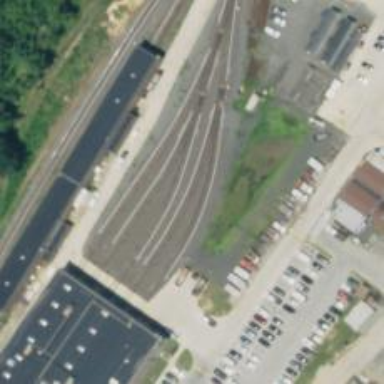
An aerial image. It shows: Electrified rail in service yard.